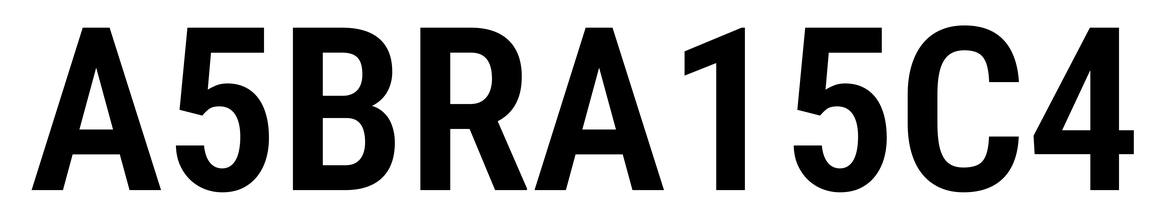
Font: Roboto_Condensed_SemiBold